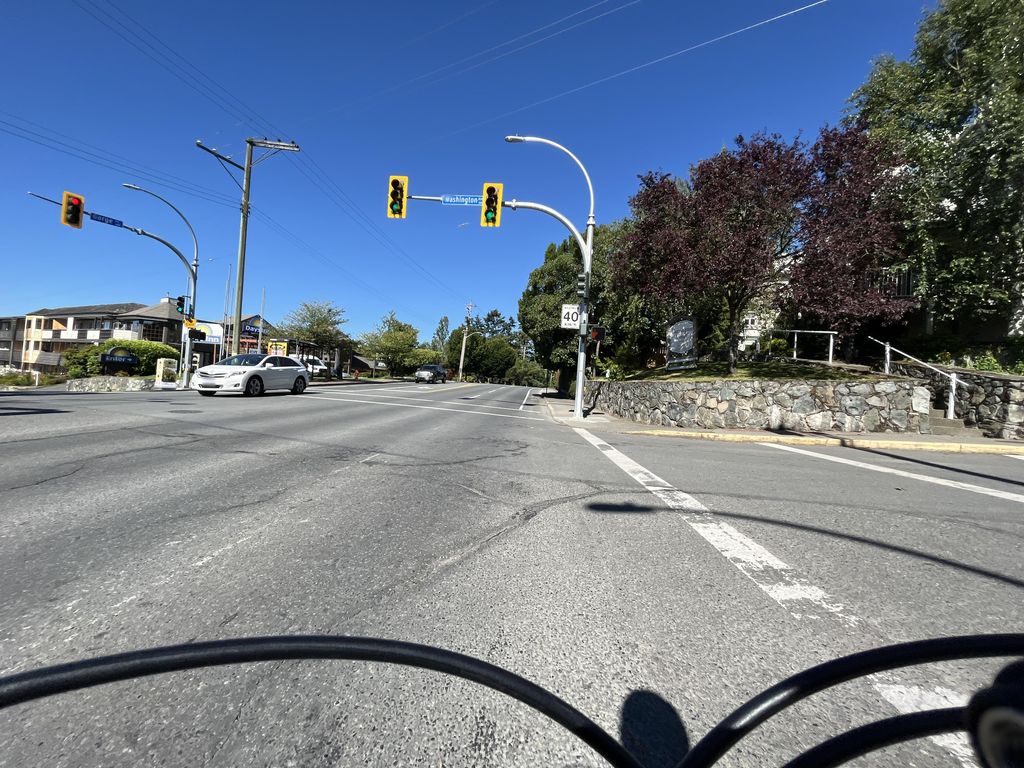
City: victoria